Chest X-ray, PA view. Patient: 6 years old, sex F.
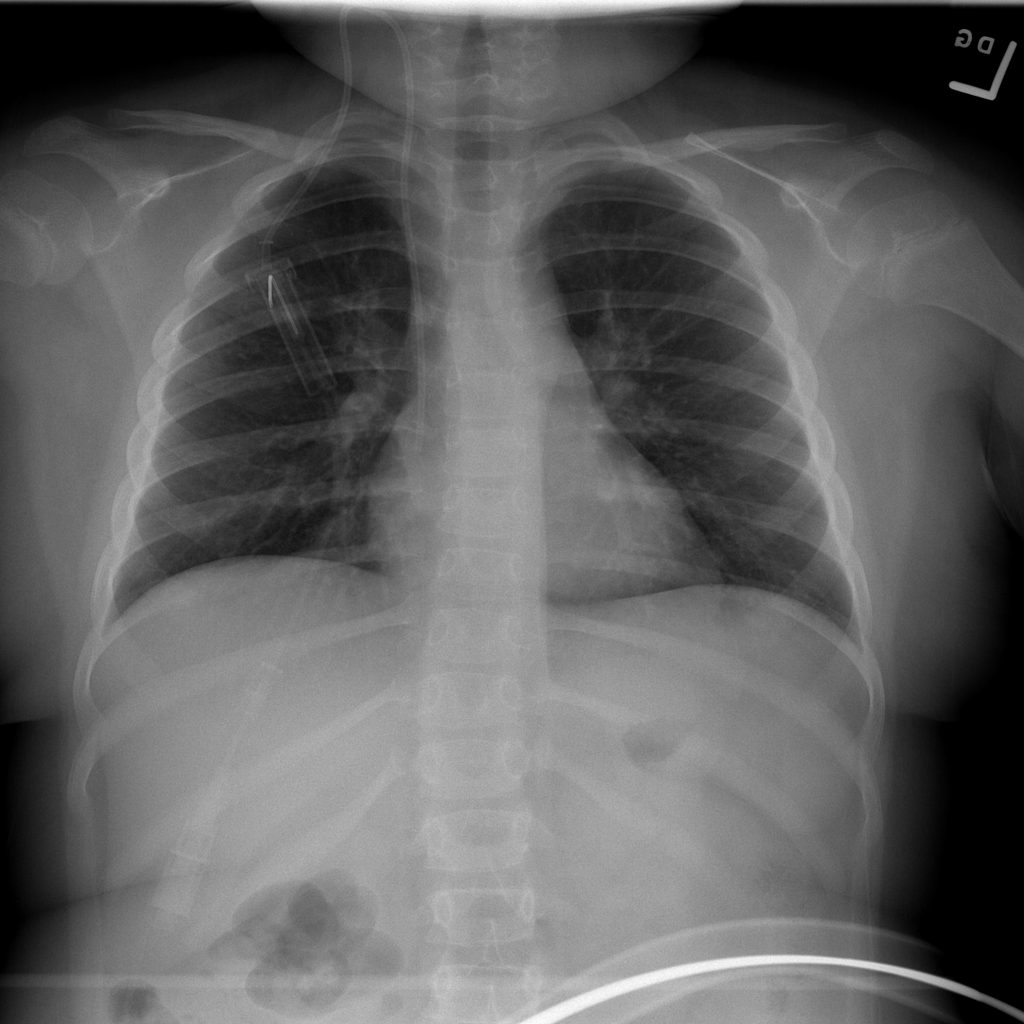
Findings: No Finding